Aerial crown-view tile of a tropical tree (Barro Colorado Island, Panama), acquired 20240813:
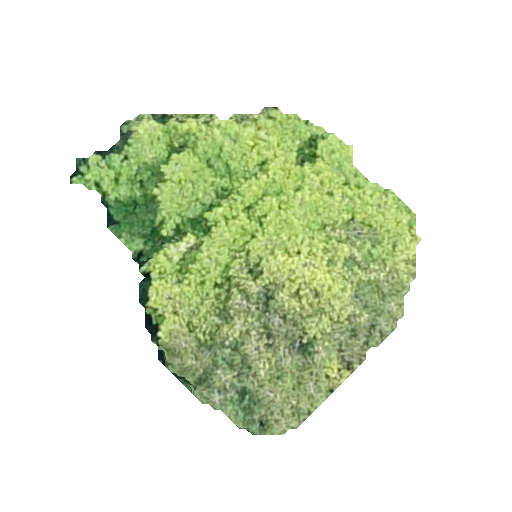
Species: Virola surinamensis
GBIF accepted scientific name: Virola surinamensis
Crown area: 110.818 m²